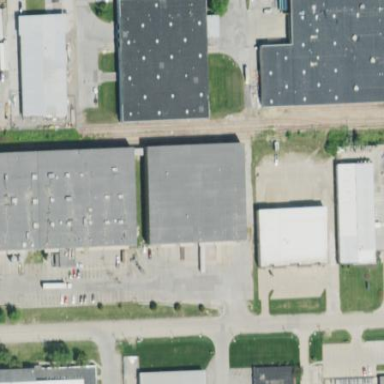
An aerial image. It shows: Industrial building.